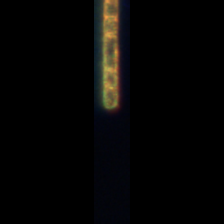
Taxon: Leptocylindrus
Group: Diatoms